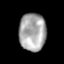
Tissue: prostate
Cell type: T cells
Senescence score: 0.2033
Nuclear area (px): 1001
Mean DAPI intensity: 167.179